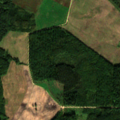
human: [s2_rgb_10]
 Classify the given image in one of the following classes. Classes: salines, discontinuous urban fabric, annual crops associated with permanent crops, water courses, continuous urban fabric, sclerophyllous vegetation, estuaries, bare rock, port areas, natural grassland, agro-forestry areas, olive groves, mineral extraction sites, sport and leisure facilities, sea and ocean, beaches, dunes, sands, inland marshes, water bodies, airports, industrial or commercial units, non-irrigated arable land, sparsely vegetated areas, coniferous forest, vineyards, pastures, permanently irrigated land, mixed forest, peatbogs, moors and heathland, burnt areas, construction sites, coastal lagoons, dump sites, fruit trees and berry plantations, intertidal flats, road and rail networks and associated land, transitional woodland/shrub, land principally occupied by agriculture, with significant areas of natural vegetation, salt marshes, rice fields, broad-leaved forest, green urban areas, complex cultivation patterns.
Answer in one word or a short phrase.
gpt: non-irrigated arable land, broad-leaved forest, mixed forest, transitional woodland/shrub